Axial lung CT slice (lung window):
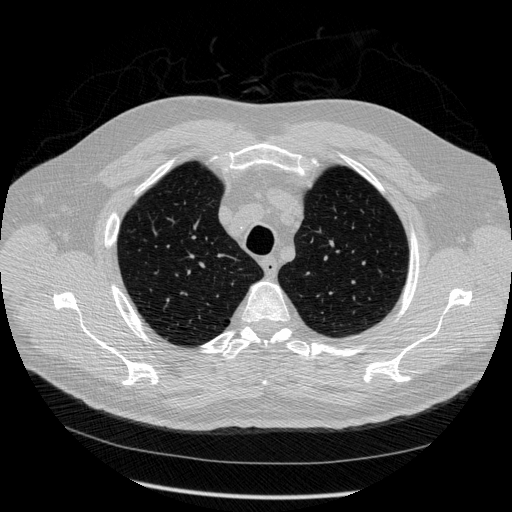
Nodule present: no